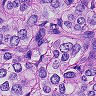
Metastatic tissue present: yes